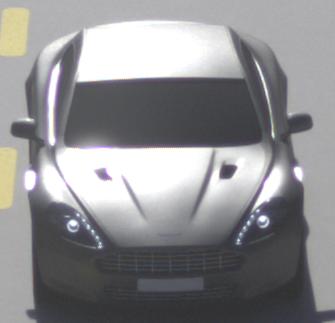
Make: Aston Martin
Model: Rapide
Detailed model: Rapide
Model produced from: 2010/03
Model produced until: 2013/07
Doors: 5
Color: gray
Road condition: dry road
Daytime: morning or afternoon
Contrast: high contrast